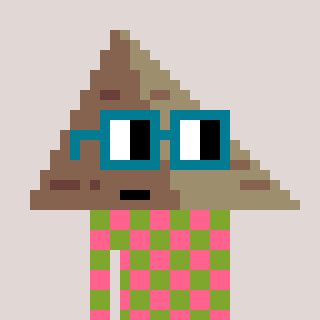
a pixel art character with square dark green glasses, a pyramid-shaped head and a slimegreen-colored body on a warm background